Question: I was browsing around looking for a solution to implement a small offline data storage in one of my apps which would be easy and quick to use. Anyways, I came across with <URL> to do this. But, I'm getting a problem that everytime I launch my app the content in the database is null.
I do all the allocation and call the method. Set my database variable value. Then, I add the object to and finally .
So, I do an to see if the value is actually set properly which it is(after updating it within my app). But when I shut down my application or stopped and run it again in the xcode iphone5 simulator. I try to set in the viewDidLoad method the value from database to a global variable in my app. Which I perform a NSLog to check if the value is either in my database or the global variable but it's display as null, meaning that is not getting store/saved.
This is the code..
'''
@interface iReceiptDataBase : RLMObject
@property NSString* receiptNo;
@end
RLM_ARRAY_TYPE(iReceiptDataBase)
@implementation iReceiptDataBase
@end
//******** View Controller Implementation ************
- (void)viewDidLoad {
self.realm = [RLMRealm defaultRealm]; // property type RLMRealm
[realm beginWriteTransaction];
self.myDataBase = [[iReceiptDataBase alloc] init]; // property type iReceiptDataBase
receiptNumber = [myDataBase.receiptNo intValue];
NSLog(@"In my realm database(first call) -> %@", myDataBase.receiptNo);
NSLog(@"In my local app(first call) -> %d", receiptNumber);
}
-(void)drawPDF:(NSString*)fName {
receiptNumber += 1; // property type int
myDataBase.receiptNo = [NSString stringWithFormat:@"%d", receiptNumber];
NSLog(@"In my realm database(second call) -> %@", myDataBase.receiptNo);
}
- (void)viewWillDisappear:(BOOL)animated {
[realm addObject:myDataBase];
[realm commitWriteTransaction];
}
'''
I will also take in consideration any other options to achieve this.. Thanks!
*****UPDATE!** This is what I get in my test, which I changed to do and in both methods, but still doesn't work. It gets the value that I provide within my app but when I access again it doesn't pull/fetch that value from the database if it was ever store..

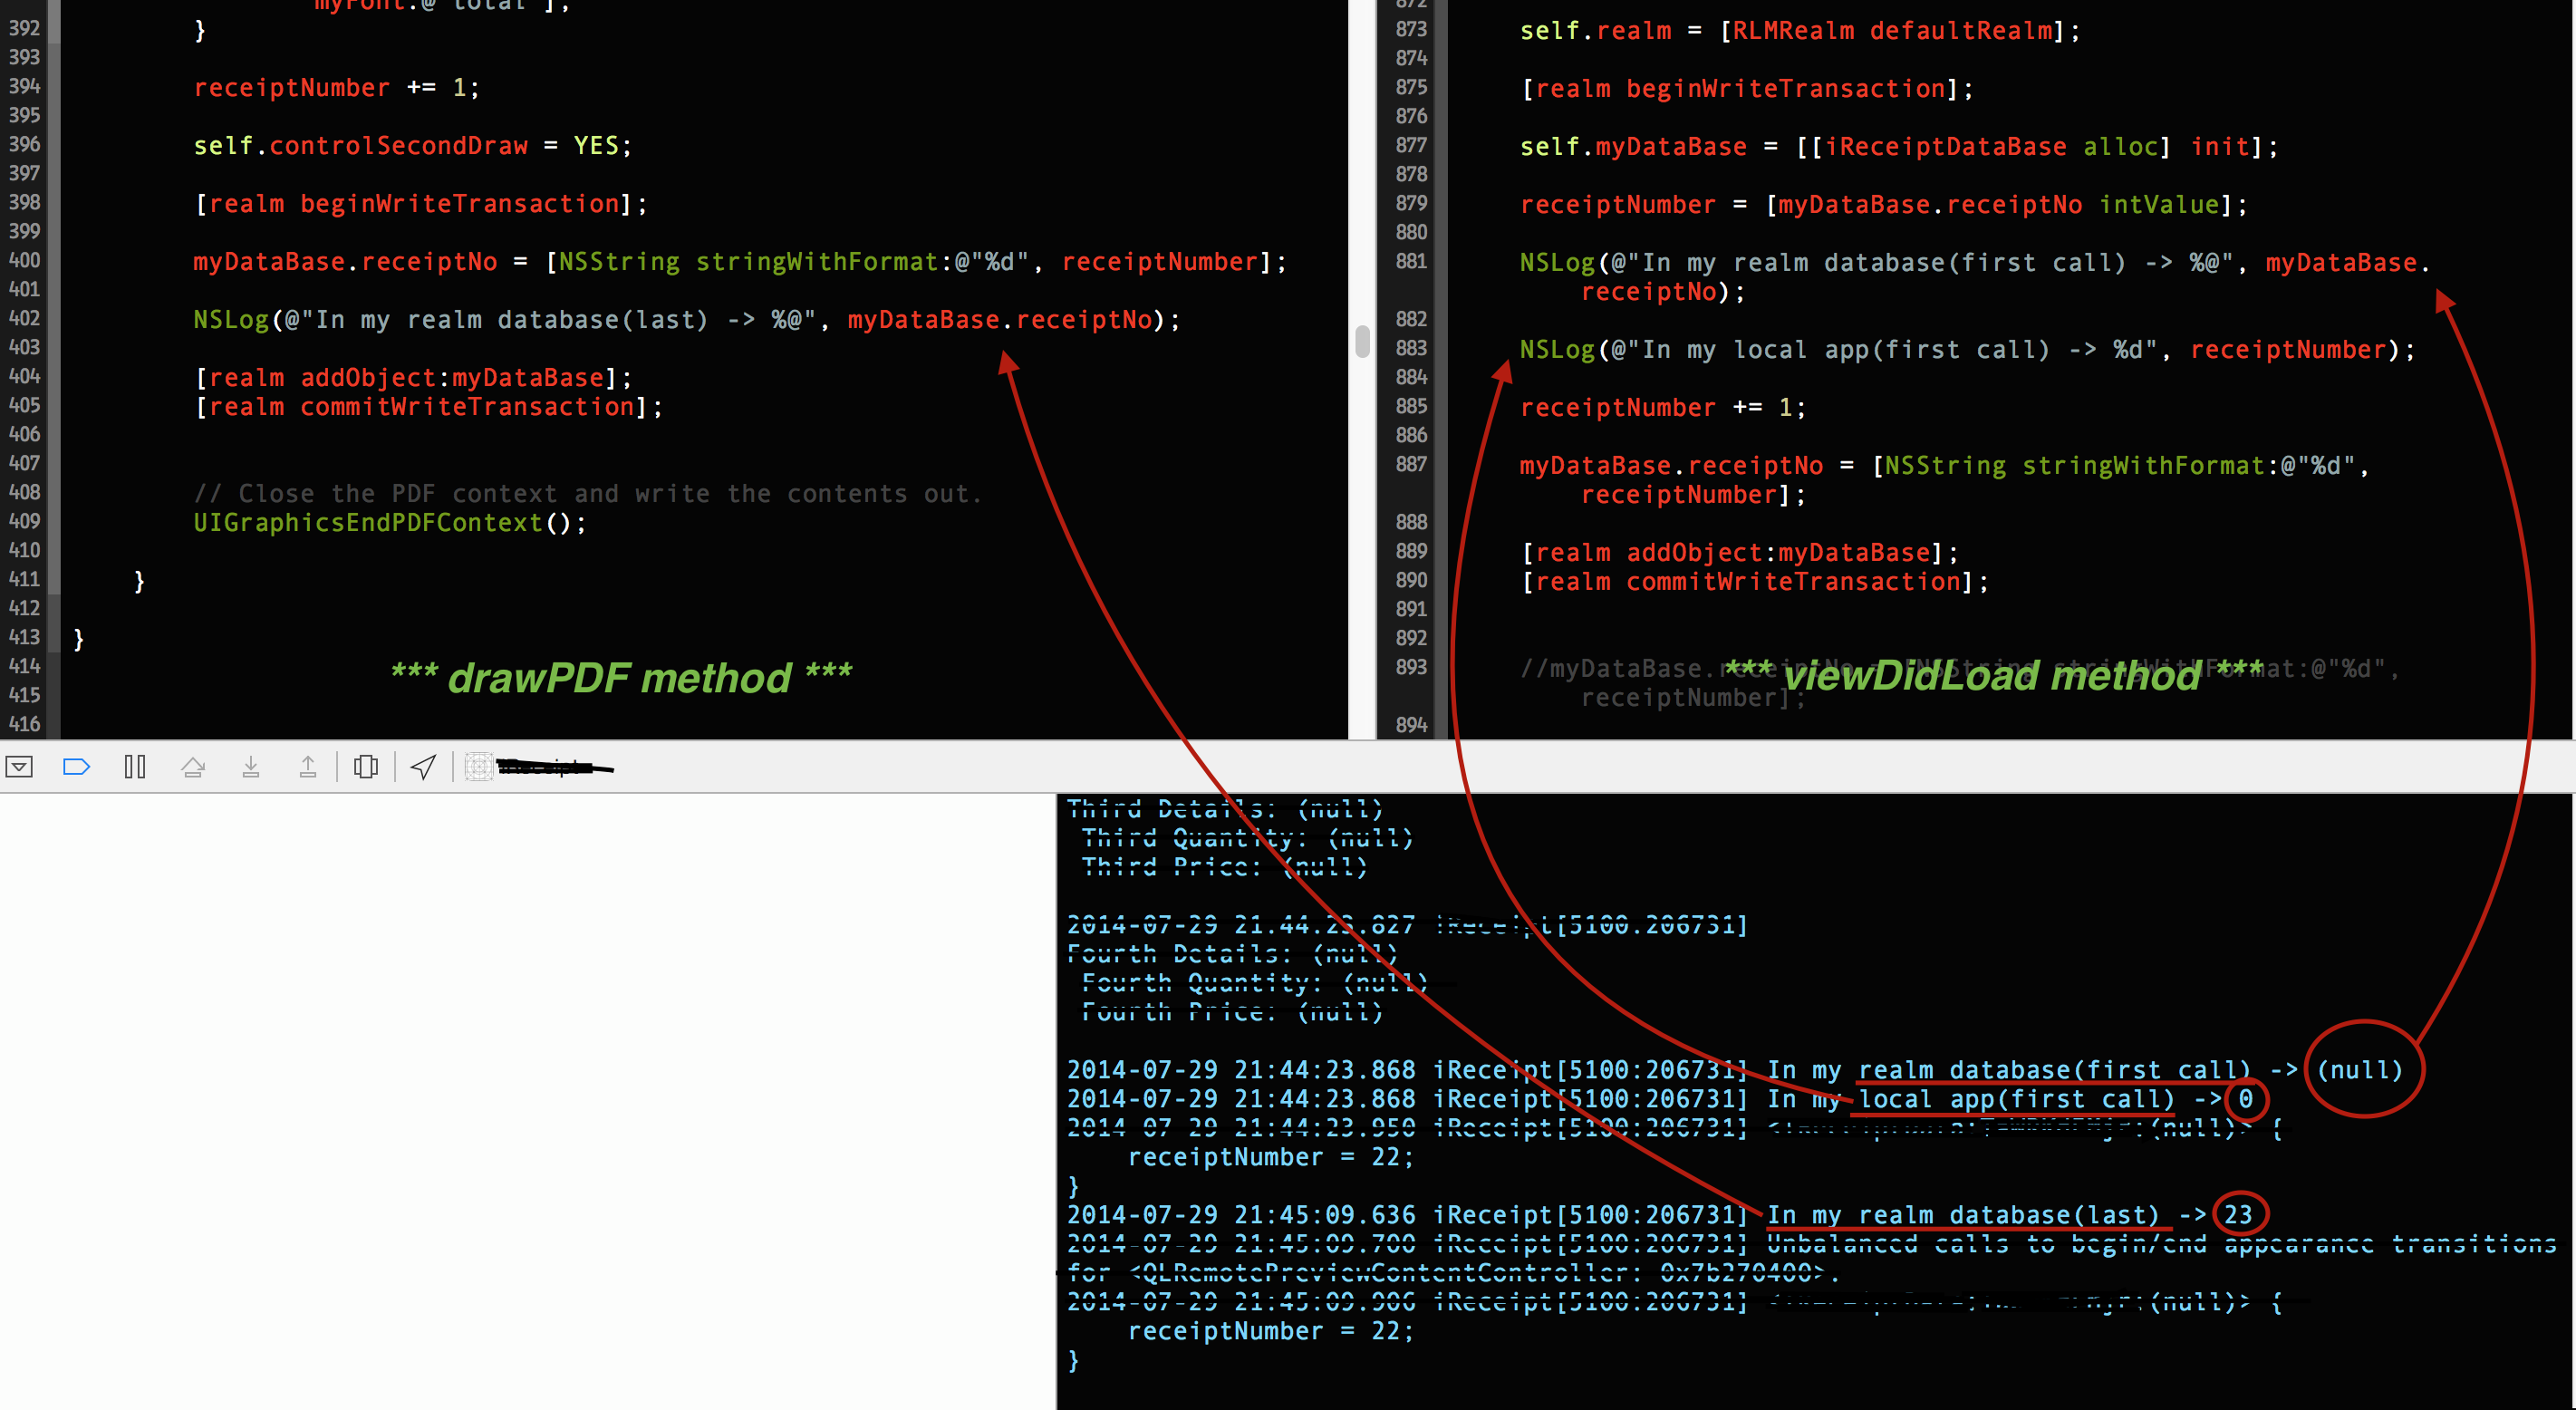
Answer: The problem with your realm object is that you are not querying realm for your object. Rather, you are only allocating a new 'iReciptDataBase' object. You will first need to add a property to that object so that you will be able to query for it, something like 'databaseId' shown here:
'''
@interface iReceiptDatabase : RLMObject
@property NSString *receiptNo;
@property NSString *databaseId;
@end
@implementation iReceiptDatabase
@end
RLM_ARRAY_TYPE(iReceiptDatabase)
'''
Then in your viewDidLoad, you first query the realm file for an existing object, then only after not finding it, you would allocate it:
'''
- (void)viewDidLoad {
[super viewDidLoad];
RLMRealm *realm = [RLMRealm defaultRealm];
iReceiptDatabase *myDatabase = [[iReceiptDatabase objectsWhere:@"databaseId = '1'"] firstObject];
if(!myDatabase) {
[realm beginWriteTransaction];
myDatabase = [[iReceiptDatabase alloc] init];
myDatabase.receiptNo = @"1";
myDatabase.databaseId = @"1";
[realm addObject:myDatabase];
[realm commitWriteTransaction];
}
//...
}
'''